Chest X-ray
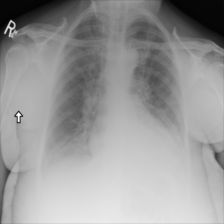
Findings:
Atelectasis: negative
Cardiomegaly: negative
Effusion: positive
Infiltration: positive
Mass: negative
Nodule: negative
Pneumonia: negative
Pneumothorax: negative
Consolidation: negative
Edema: negative
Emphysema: negative
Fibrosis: negative
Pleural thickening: negative
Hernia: negative